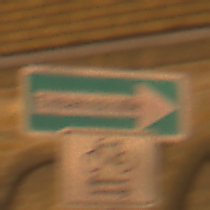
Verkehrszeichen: EinbahnstrasseRechtsweisend
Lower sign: RichtungsangabeDurchPfeile9
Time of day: Night
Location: Outdoor (Urban)
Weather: Clear
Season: NotSpecified
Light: Artificial